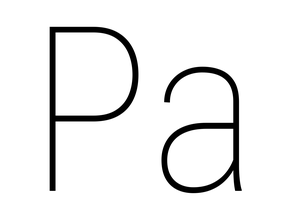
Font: Roboto_Condensed_Thin